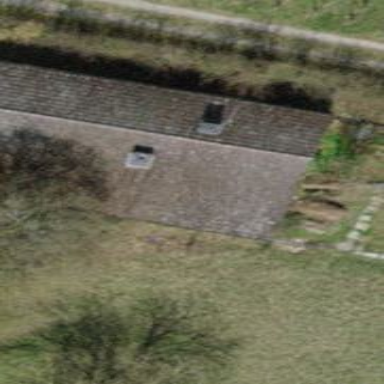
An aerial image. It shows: Hut.